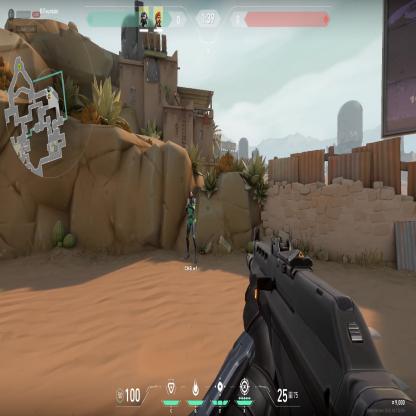
Label: teammate